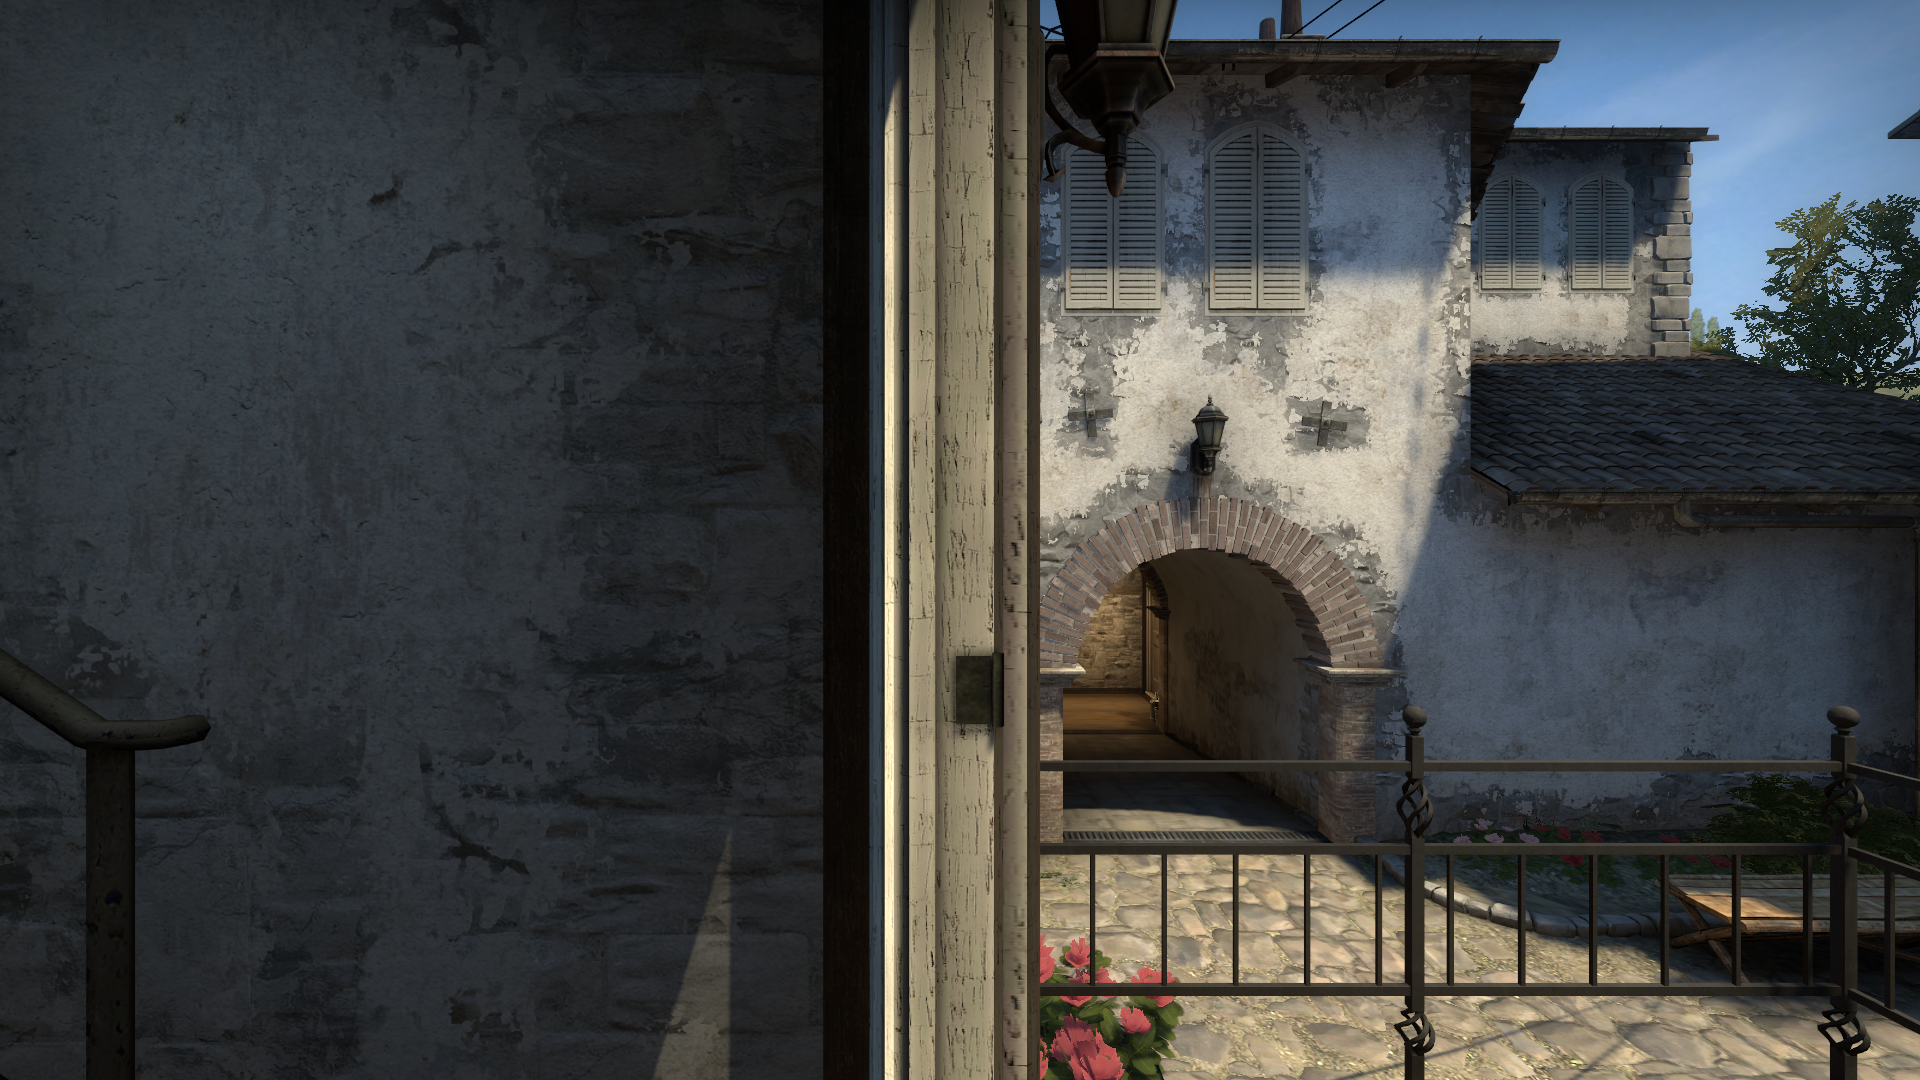
Map: de_inferno